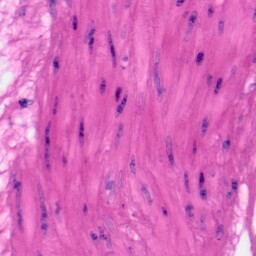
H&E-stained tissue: Skin